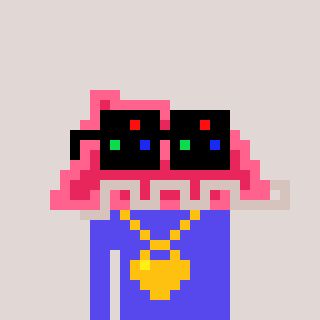
a pixel art character with square black sunglasses, a retainer-shaped head and a computerblue-colored body on a warm background